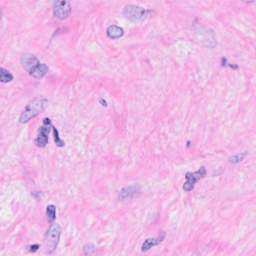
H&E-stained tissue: Breast